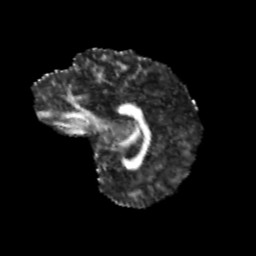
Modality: FA
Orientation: sagittal
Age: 11
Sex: female
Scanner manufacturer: siemens
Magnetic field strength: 3 T
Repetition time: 3.8 s
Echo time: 0.07 s